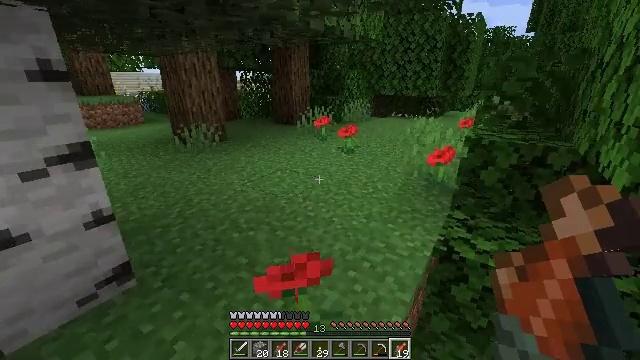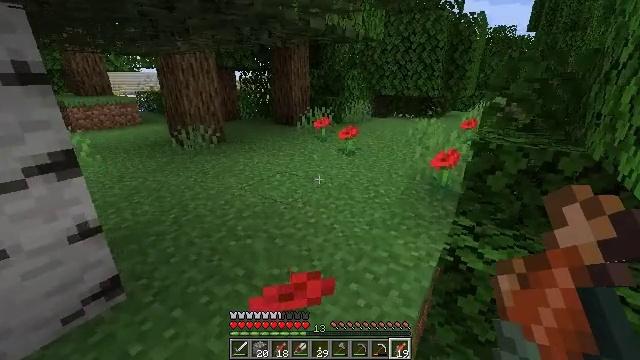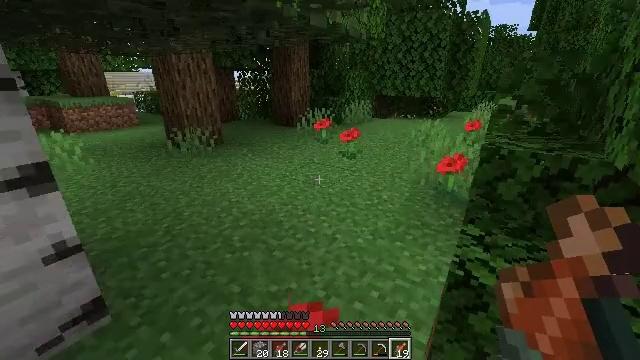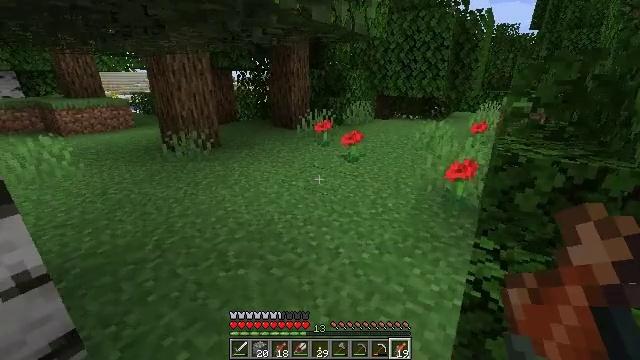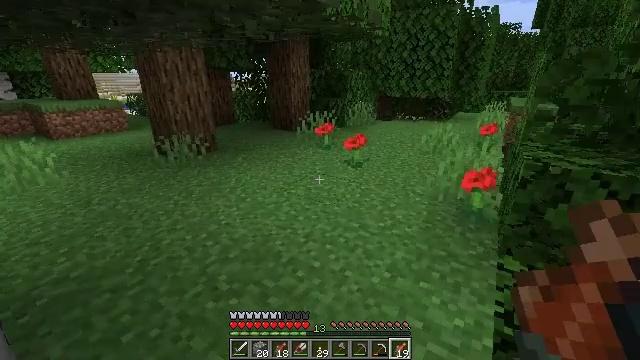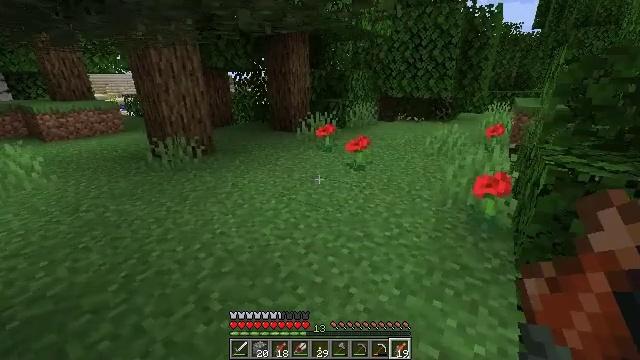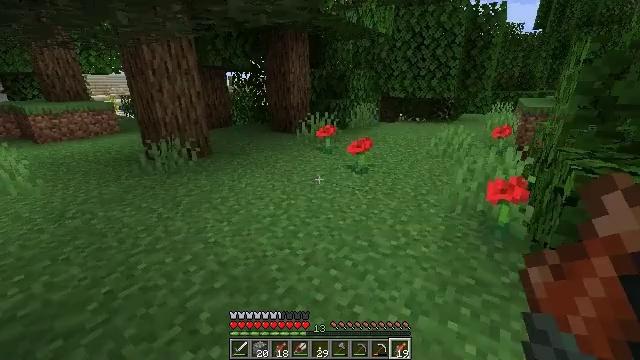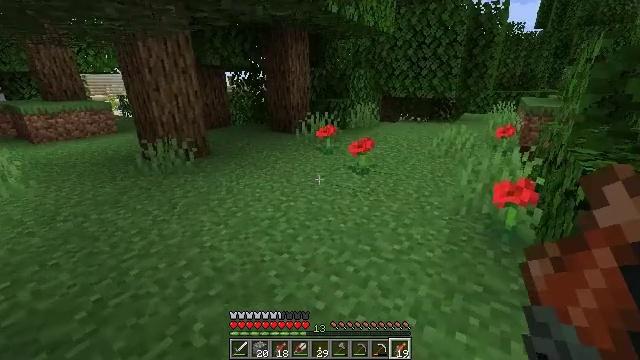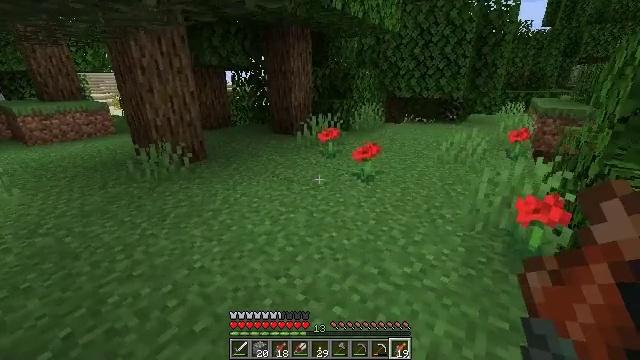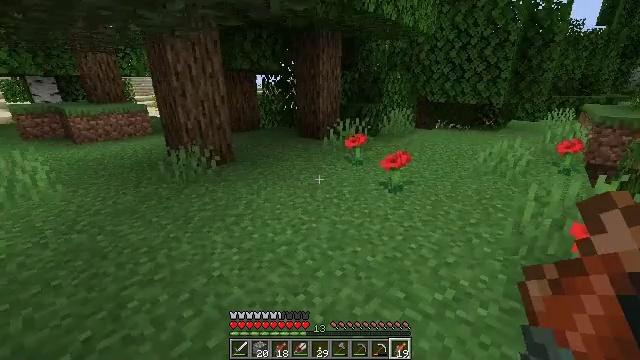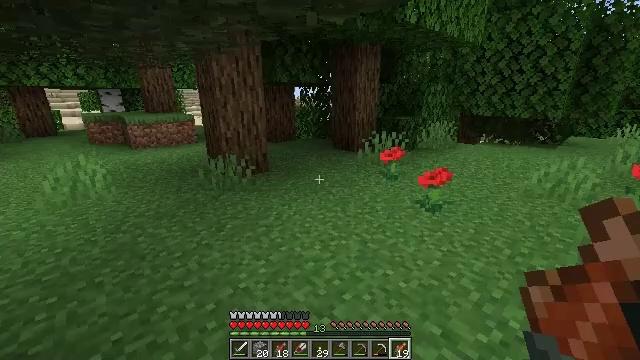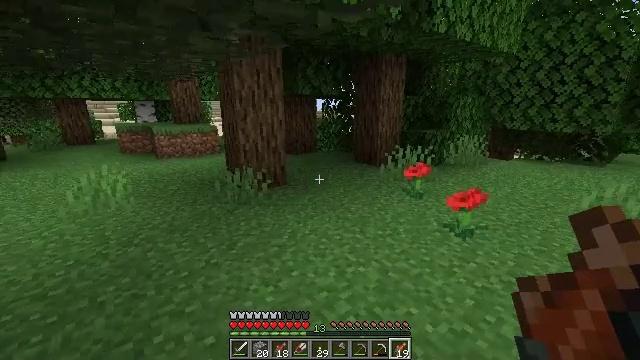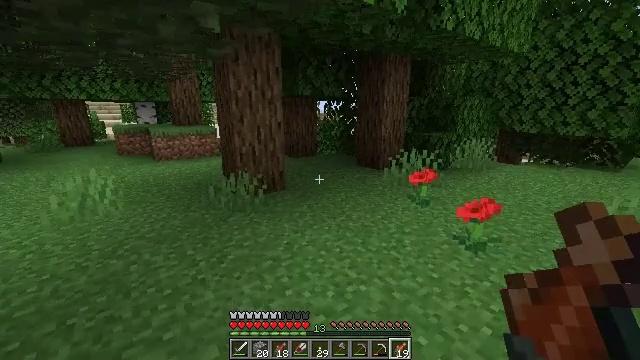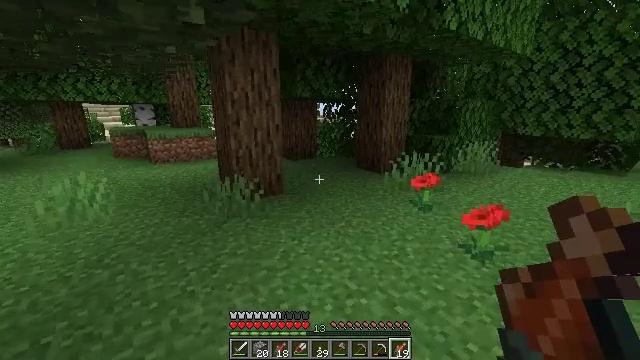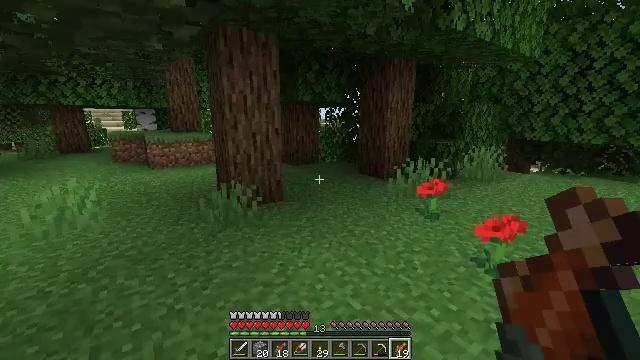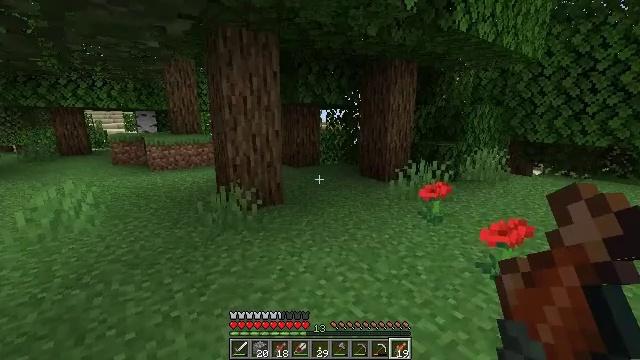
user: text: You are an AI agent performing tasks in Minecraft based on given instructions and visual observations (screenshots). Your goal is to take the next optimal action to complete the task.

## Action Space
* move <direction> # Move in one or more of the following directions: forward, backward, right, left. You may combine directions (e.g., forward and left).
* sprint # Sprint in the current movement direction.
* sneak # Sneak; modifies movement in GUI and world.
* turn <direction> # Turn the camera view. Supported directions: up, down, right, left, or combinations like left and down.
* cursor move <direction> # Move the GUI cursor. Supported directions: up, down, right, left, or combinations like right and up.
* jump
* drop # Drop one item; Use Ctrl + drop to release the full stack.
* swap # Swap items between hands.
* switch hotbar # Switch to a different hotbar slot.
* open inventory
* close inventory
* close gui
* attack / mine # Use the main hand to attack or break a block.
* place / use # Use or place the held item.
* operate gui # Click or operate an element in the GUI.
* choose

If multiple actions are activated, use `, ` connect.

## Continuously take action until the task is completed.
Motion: motion action
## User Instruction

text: Interact with the crafting table to craft a light gray bed.
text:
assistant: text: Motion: move forward
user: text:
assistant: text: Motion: move forward
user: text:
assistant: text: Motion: move forward
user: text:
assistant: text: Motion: move forward
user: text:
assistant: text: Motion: move forward
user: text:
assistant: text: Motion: move forward
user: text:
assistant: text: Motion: move forward
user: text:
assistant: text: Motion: move forward
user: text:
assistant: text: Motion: move forward, turn left
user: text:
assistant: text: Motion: move forward, turn left and up
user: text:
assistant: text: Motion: move forward, turn left and up
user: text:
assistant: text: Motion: move forward
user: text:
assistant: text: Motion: move forward
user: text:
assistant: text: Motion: no_op
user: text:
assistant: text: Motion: no_op
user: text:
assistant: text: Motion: move forward
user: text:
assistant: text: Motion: move forward
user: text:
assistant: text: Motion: move forward
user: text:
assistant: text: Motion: no_op
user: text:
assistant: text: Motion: move forward
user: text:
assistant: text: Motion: move forward
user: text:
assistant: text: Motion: move forward
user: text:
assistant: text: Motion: move forward
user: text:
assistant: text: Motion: move forward
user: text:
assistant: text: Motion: move forward
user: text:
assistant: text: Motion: move forward
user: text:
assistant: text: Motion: move forward
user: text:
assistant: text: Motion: move forward
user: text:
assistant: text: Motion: move forward
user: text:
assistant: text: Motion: move forward